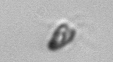
Label: Pyramimonas